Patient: sex M, age 71
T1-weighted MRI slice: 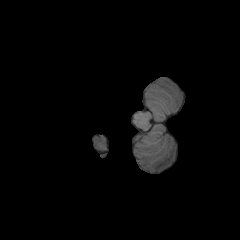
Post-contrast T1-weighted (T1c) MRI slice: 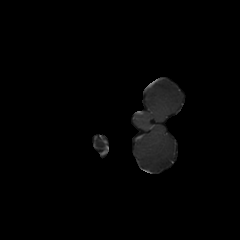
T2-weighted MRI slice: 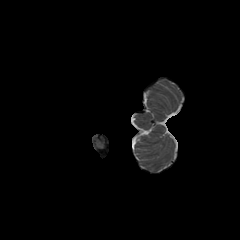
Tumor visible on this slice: no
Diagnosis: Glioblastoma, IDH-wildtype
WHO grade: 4